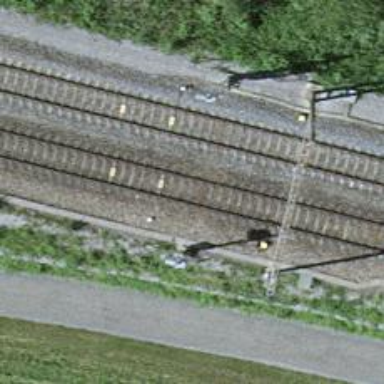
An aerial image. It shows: Railway signal.